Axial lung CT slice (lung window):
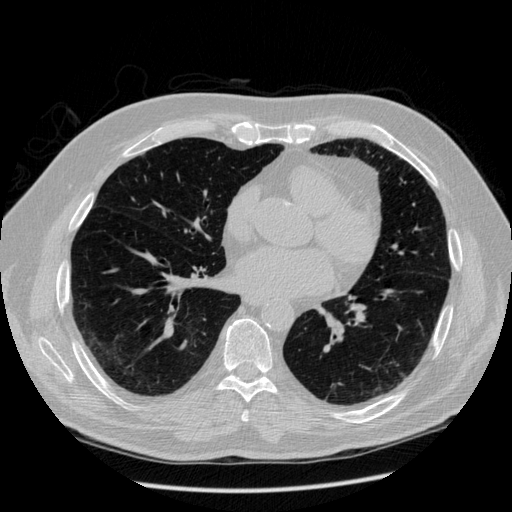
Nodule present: no